Question: So I've got a page designed, which works perfectly locally in my browser, but when I copy the HTML into share point the end of the page has a long, empty tail. As show here:

How do I get rid of it? I tried just forcing the height like this:
'''
html,body { height:600px }
'''
But no dice. Any ideas? Thanks so much!
For those who have asked, here is the code:
'''
<!DOCTYPE html PUBLIC "-//W3C//DTD XHTML 1.0 Transitional//EN" "http://www.w3.org/TR/xhtml1/DTD/xhtml1-transitional.dtd">
<html xmlns="http://www.w3.org/1999/xhtml" >
<head>
<style type="text/css">
html,body { height:400px; }
.body1{font-family:helvetica; font-size:8px;}
.backgroundstory{
background-image:url('/connect/PublishingImages/partnerandjoin.png');
background-repeat:no-repeat;
background-position:right top;
}
h2.pos_upCAM
{
position:relative;
top:-35px;
left:-55px;
}
h2.pos_upLN
{
position:relative;
top:-30px;
right:-105px;
}
h2.pos_leftHEAD
{
position:relative;
left:-65px;
}
h2.pos_leftCON
{
position:relative;
left:-120px;
}
h2.pos_leftTEXT1
{
position:relative;
left:-40px;
}
h2.pos_leftP
{
position:relative;
right:-145px;
top:-530px;
}
h2.pos_leftT2
{
position:relative;
top:-665px;
right:-105px;
}
h2.pos_leftGC
{
position:relative;
top:-595px;
right:-510px;
}
h2.pos_leftSU
{
position:relative;
right:-145px;
top:-600px;
}
h2.pos_leftT3
{
position:relative;
top:-725px;
right:-105px;
}
h2.pos_leftMD
{
position:relative;
top:-625px;
right:-155px;
}
</style>
</head>
<body>
<div style="height:400px;">
<div Class="body1">
<h2 class="pos_leftHEAD">
<div>
<img src="/connect/PublishingImages/header.png" />
</div>
</h2>
<h2 class="pos_upLN">
<div style="float:right; margin-left:5px;">
<img src="/connect/PublishingImages/lnkButton.png" />
</div>
</h2>
<h2 class="pos_upLN">
<div style="float:right;">
<img src="/connect/PublishingImages/fbookbutton.png" />
</div>
</h2>
<h2 class="pos_upCAM">
<div style="float:left;">
<img src="/connect/PublishingImages/cambut.png" />
</div>
</h2>
<h2 class="pos_leftCON">
<div>
<img src="/connect/PublishingImages/connect.png" />
</div>
</h2>
<h2 class="pos_leftTEXT1">
<div style="width:350px;"> <br/>
When we met 16 years ago as coach and student-athlete, we never imagined we would be working together as colleagues, asking you to join us in all the great things going on here at the College of Business. It goes to show that you never know when that one connection will make a difference of a lifetime.
<br/><br/>
That's why we're reaching out to ask you to connect with us. Many of you are former students, and many of you have already supported the College through scholarships, faculty, fellowships, and building and program support. No matter what your affiliation with the College is, we want to stay in touch, see you at our events, and get to know you better. Whether you live near or far, good memories, relationships, and a desire to keep giving back is what we have in common. It's what keeps us connected.
<br/><br/>
We look forward to your partnership and to seeing you at one of our upcoming events. We hope you connect!
<br/><br/><br>
Best regards,
<br/><br/>
Sonny Lubick,
<br/>
Director of Community Leadership Outreach
<br/>
College of Business
<br/>
CSU Rams Head Football Coach, <PHONE>
<br/><br/>
Erick Olson
<br/>
Director of Development
<br/>
College of Business
<br/>
CSU Rams Football Student-Athlete, <PHONE>
</div>
</h2>
<div style="float:right;">
<h2 class="pos_leftP">
<div style="float:right;">
<img src="/connect/PublishingImages/partnerandjoin.png" />
</div>
</h2>
<h2 class="pos_leftT2">
<div style="float:right; width:380px;">
We hope you will join us for CONNECT networking and major events hosted by the College of Business. We schedule regular activities across the nation, many times to coincide with University football games or other significant events. We look forward to seeing you there!
</div>
</h2>
<h2 class="pos_leftGC">
<div style="float:right;">
<img src="/connect/PublishingImages/getcon.png" />
</div>
</h2>
<!-- Show up! -->
<h2 class="pos_leftSU">
<div style="float:right;">
<img src="/connect/PublishingImages/showup.png" />
</div>
</h2>
<h2 class="pos_leftT3">
<div style="float:right; width:380px;">
By joining CONNECT, you are becoming a regular financial supporter of the Colorado State University College of Business. Funds will support CONNECT events and communications to help keep the College of Business family connected. In addition, you will receive custom CSU College of Business gifts. Your contribution, no matter how large or small, helps drive the College forward by supporting students, programs, and other important initiatives.
</div>
</h2>
<h2 class="pos_leftMD">
<div>
<img src="/connect/PublishingImages/makeadiff.png" />
</div>
</h2>
</div>
</div>
</div>
</body>
'''
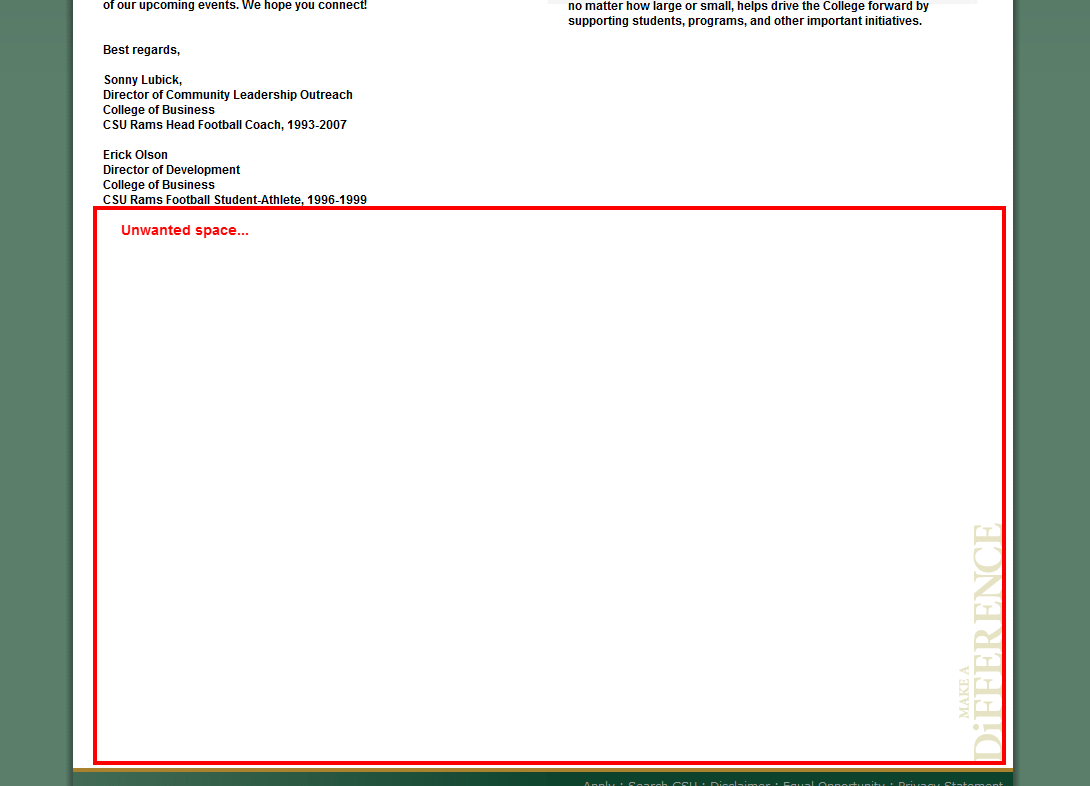
Answer: Simple. Whatever you used for that white background (div, table etc.) just add the height: 600px; there and that should do it.
Or if youd like to see where that extra space is coming from, post the code and ill take a look!
Jonah